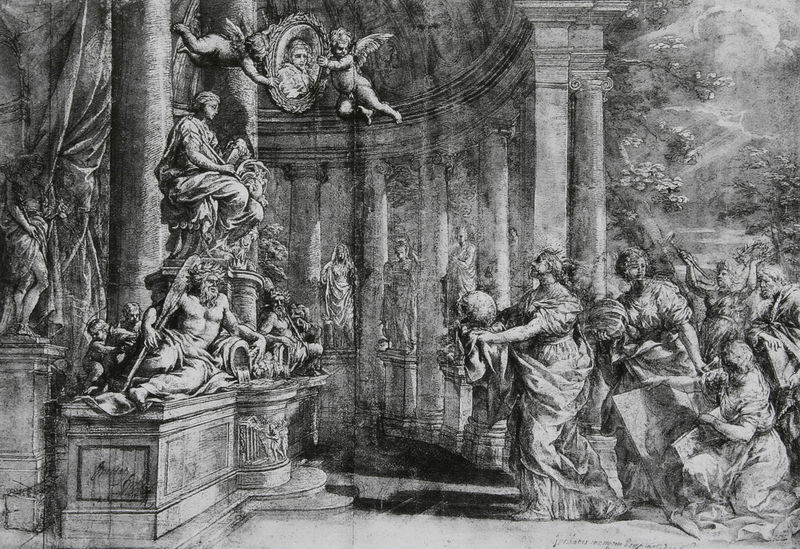
Titel: Allegorie zu Ehren von Kardinal Antonio Barberini
Künstler: Pietro da Cortona
Standort: New York
Institution: The Metropolitan Museum of Art
Schlagwörter: akt, baum, dunkel, flügel, gemälde, gott, gruppe, laub, mann, schatten, wasser, weiß, wolken, bäume, frauen, landschaft, menschen, sitzen, femmes, frau, grau, hell, kleid, kleider, licht, marmor, männer, raum, schwarz, skizze, säule, säulen, zeichnung, wolke, architektur, falten, halten, sockel, stein, bild, bildnis, innenraum, portrait, porträt, signatur, spiegel, vorhang, erde, natur, zweige, kirche, boden, gewand, interieur, sitzend, gewänder, klassizismus, musik, tugend, fliegen, oval, paddel, ruder, rund, engel, krug, putte, putto, skulptur, relief, bilder, papier, liegen, grafik, graphik, figuren, kuppel, sturm, thron, tafel, homme, staffelei, mirror, stufe, stufen, faltenwurf, glatt, plastik, podest, oberkörper, halle, flucht, kolonnade, umgang, offen, antike, fuss, medaillon, zweig, schweben, druck, druckgrafik, radierung, stich, knien, volk, kugel, geschenk, allegorie, kranz, kunst, lorbeer, lorbeerkranz, altar, architrav, kapitelle, kapitell, halbkreis, halbrund, fries, sims, skulpturen, medallion, ionisch, götter, zeus, angels, greek, man, chor, erscheinung, tempel, volute, männder, gottheit, postament, putten, kupferstich, anbetung, laubengang, pavillion, welt, schaft, putti, minerva, menschenzug, erhöhung, grabmal, mamor, archivolte, säulenhalle, got, säulengang, wissenschaft, colonne, suche, podeste, säulenreihe, säulenumgang, kolonnaden, colonnes, kollonnade, kollonnaden, geschenke, ange, glorie, gaben, pillar, kids, tugenden, porträtmedaillon, neptun, dieu, darbringung, ruhm, wassr, row, liegefigur, poseidon, posseidon, dieux, darbietung, opfern, tafe, guerchin, olympe, t' es polo, liegefiguren, gewänedr, cherubin, orgie in emmerke, tschoo, athène, musi8k, minerca